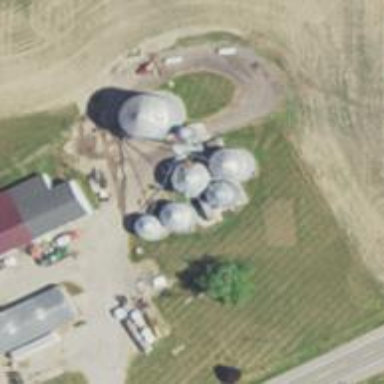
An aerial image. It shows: Silo.